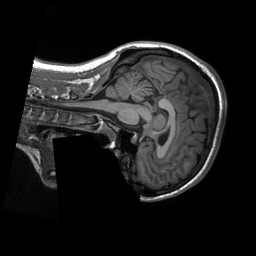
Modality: T1w
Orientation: sagittal
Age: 24
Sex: female
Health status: healthy
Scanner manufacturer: siemens
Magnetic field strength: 3 T
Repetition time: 2.3 s
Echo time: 0.00229 s